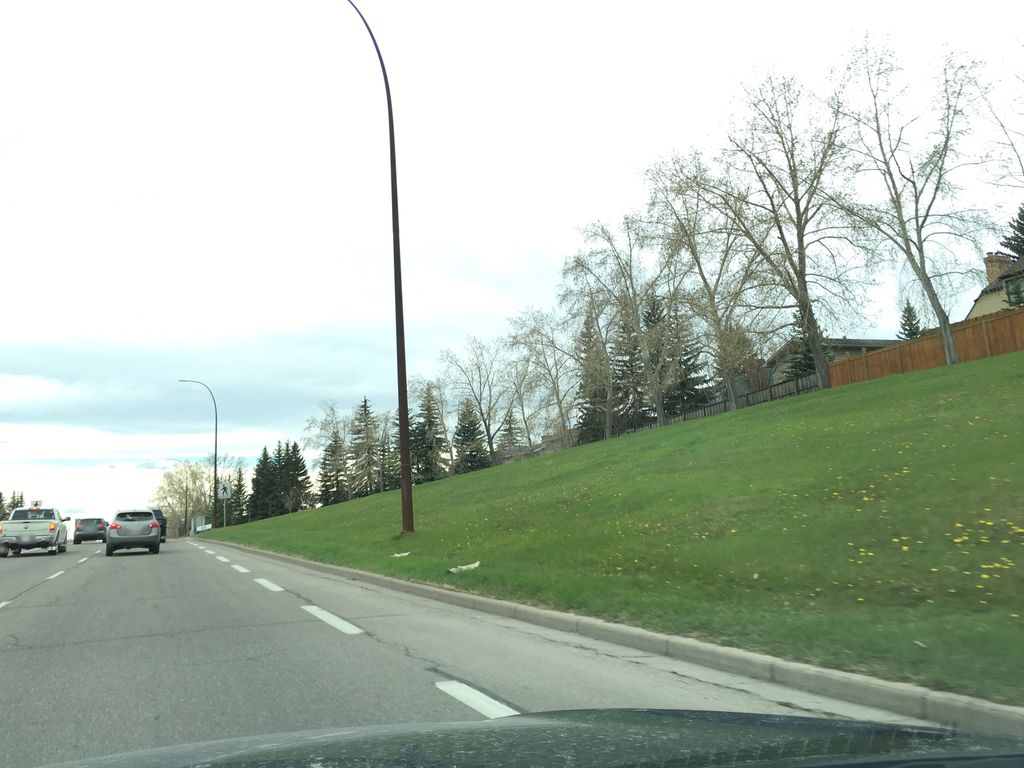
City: calgary